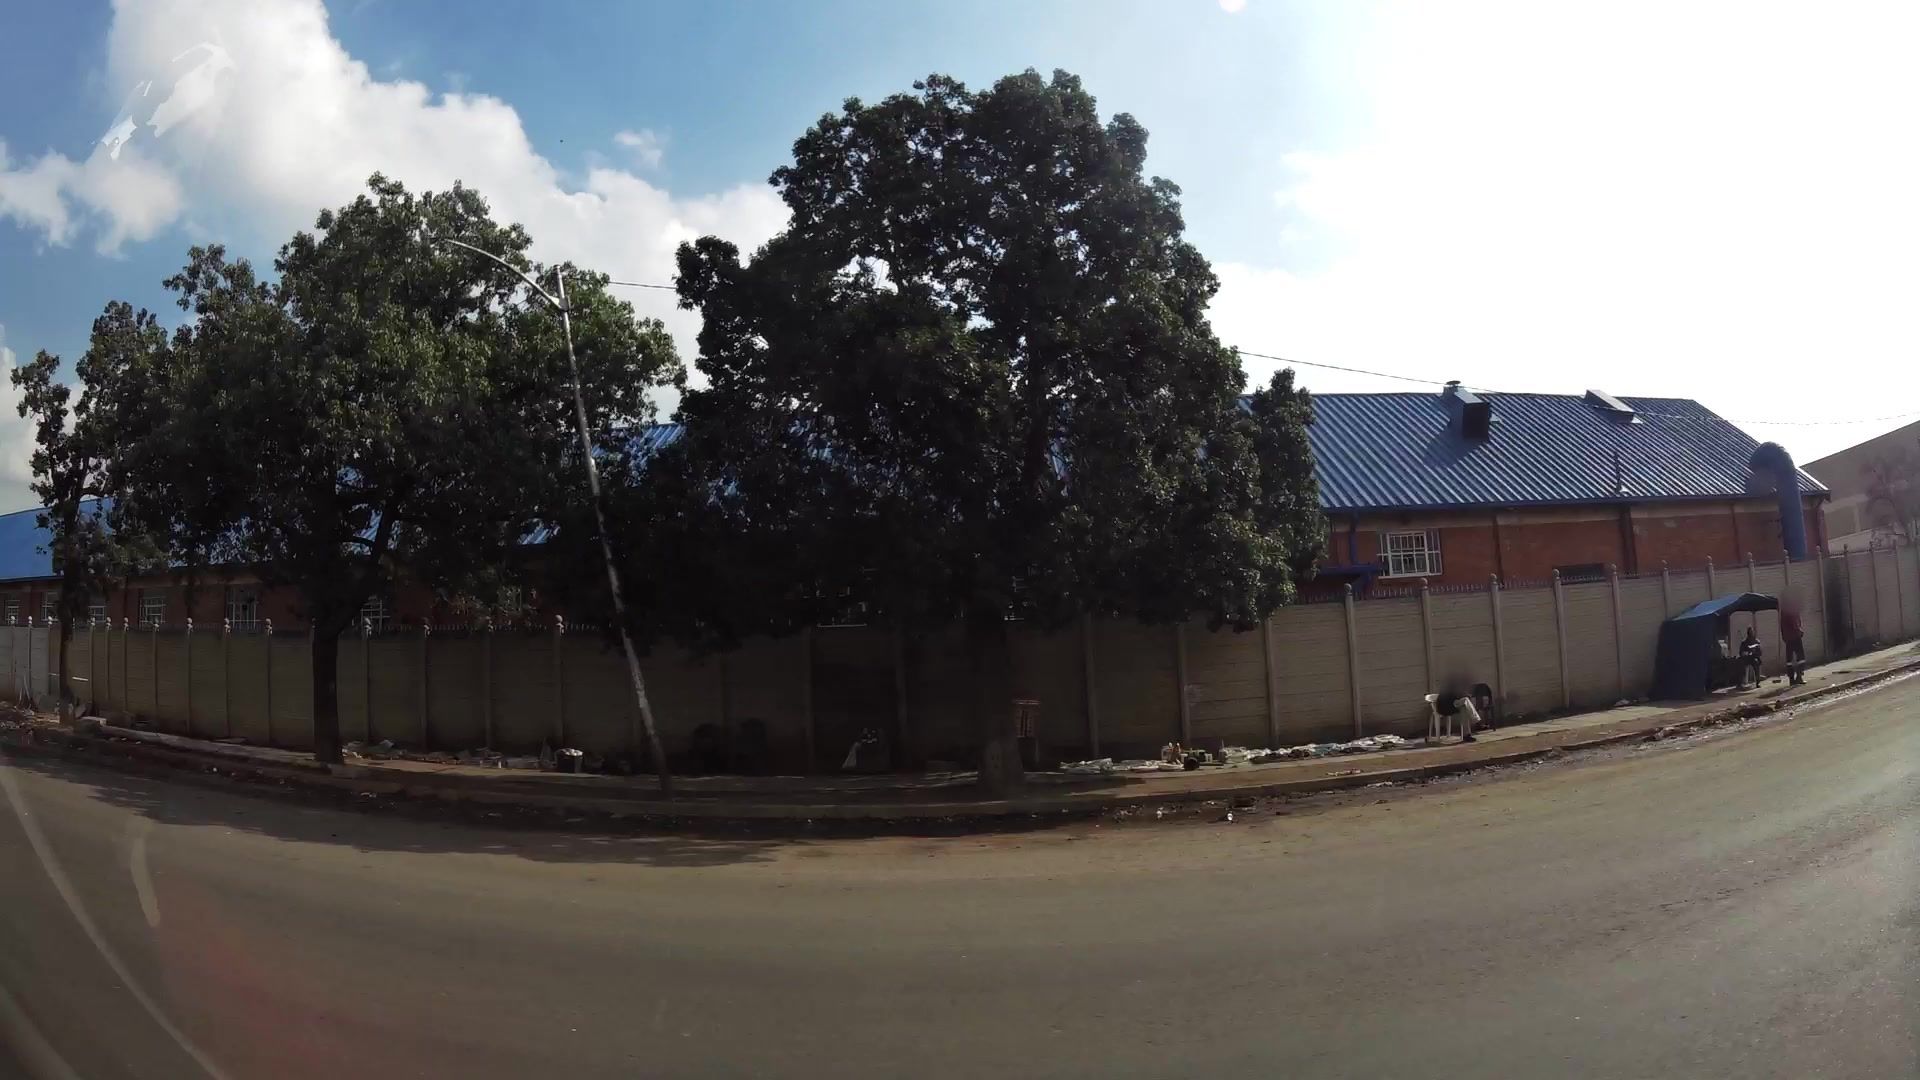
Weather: clear
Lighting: day
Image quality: good
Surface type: driving surface
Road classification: residential
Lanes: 4
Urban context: suburban or peri-urban
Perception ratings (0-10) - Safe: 0.49, Lively: 1.02, Beautiful: 2.06, Boring: 6.14, Depressing: 8.37, Wealthy: 1.08